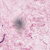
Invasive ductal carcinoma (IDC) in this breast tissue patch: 0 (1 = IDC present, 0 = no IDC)